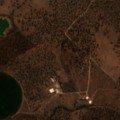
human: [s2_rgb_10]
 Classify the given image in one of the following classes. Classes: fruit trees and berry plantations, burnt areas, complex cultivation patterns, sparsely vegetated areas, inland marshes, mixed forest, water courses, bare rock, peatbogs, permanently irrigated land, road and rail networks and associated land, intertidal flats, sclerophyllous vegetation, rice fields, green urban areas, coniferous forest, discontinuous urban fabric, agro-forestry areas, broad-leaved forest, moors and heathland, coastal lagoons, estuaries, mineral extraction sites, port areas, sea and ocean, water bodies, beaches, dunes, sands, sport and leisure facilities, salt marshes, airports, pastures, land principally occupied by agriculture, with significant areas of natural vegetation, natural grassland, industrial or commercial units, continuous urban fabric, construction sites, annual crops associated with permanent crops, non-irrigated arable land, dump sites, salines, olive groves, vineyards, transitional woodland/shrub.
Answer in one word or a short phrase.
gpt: non-irrigated arable land, permanently irrigated land, agro-forestry areas